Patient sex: M
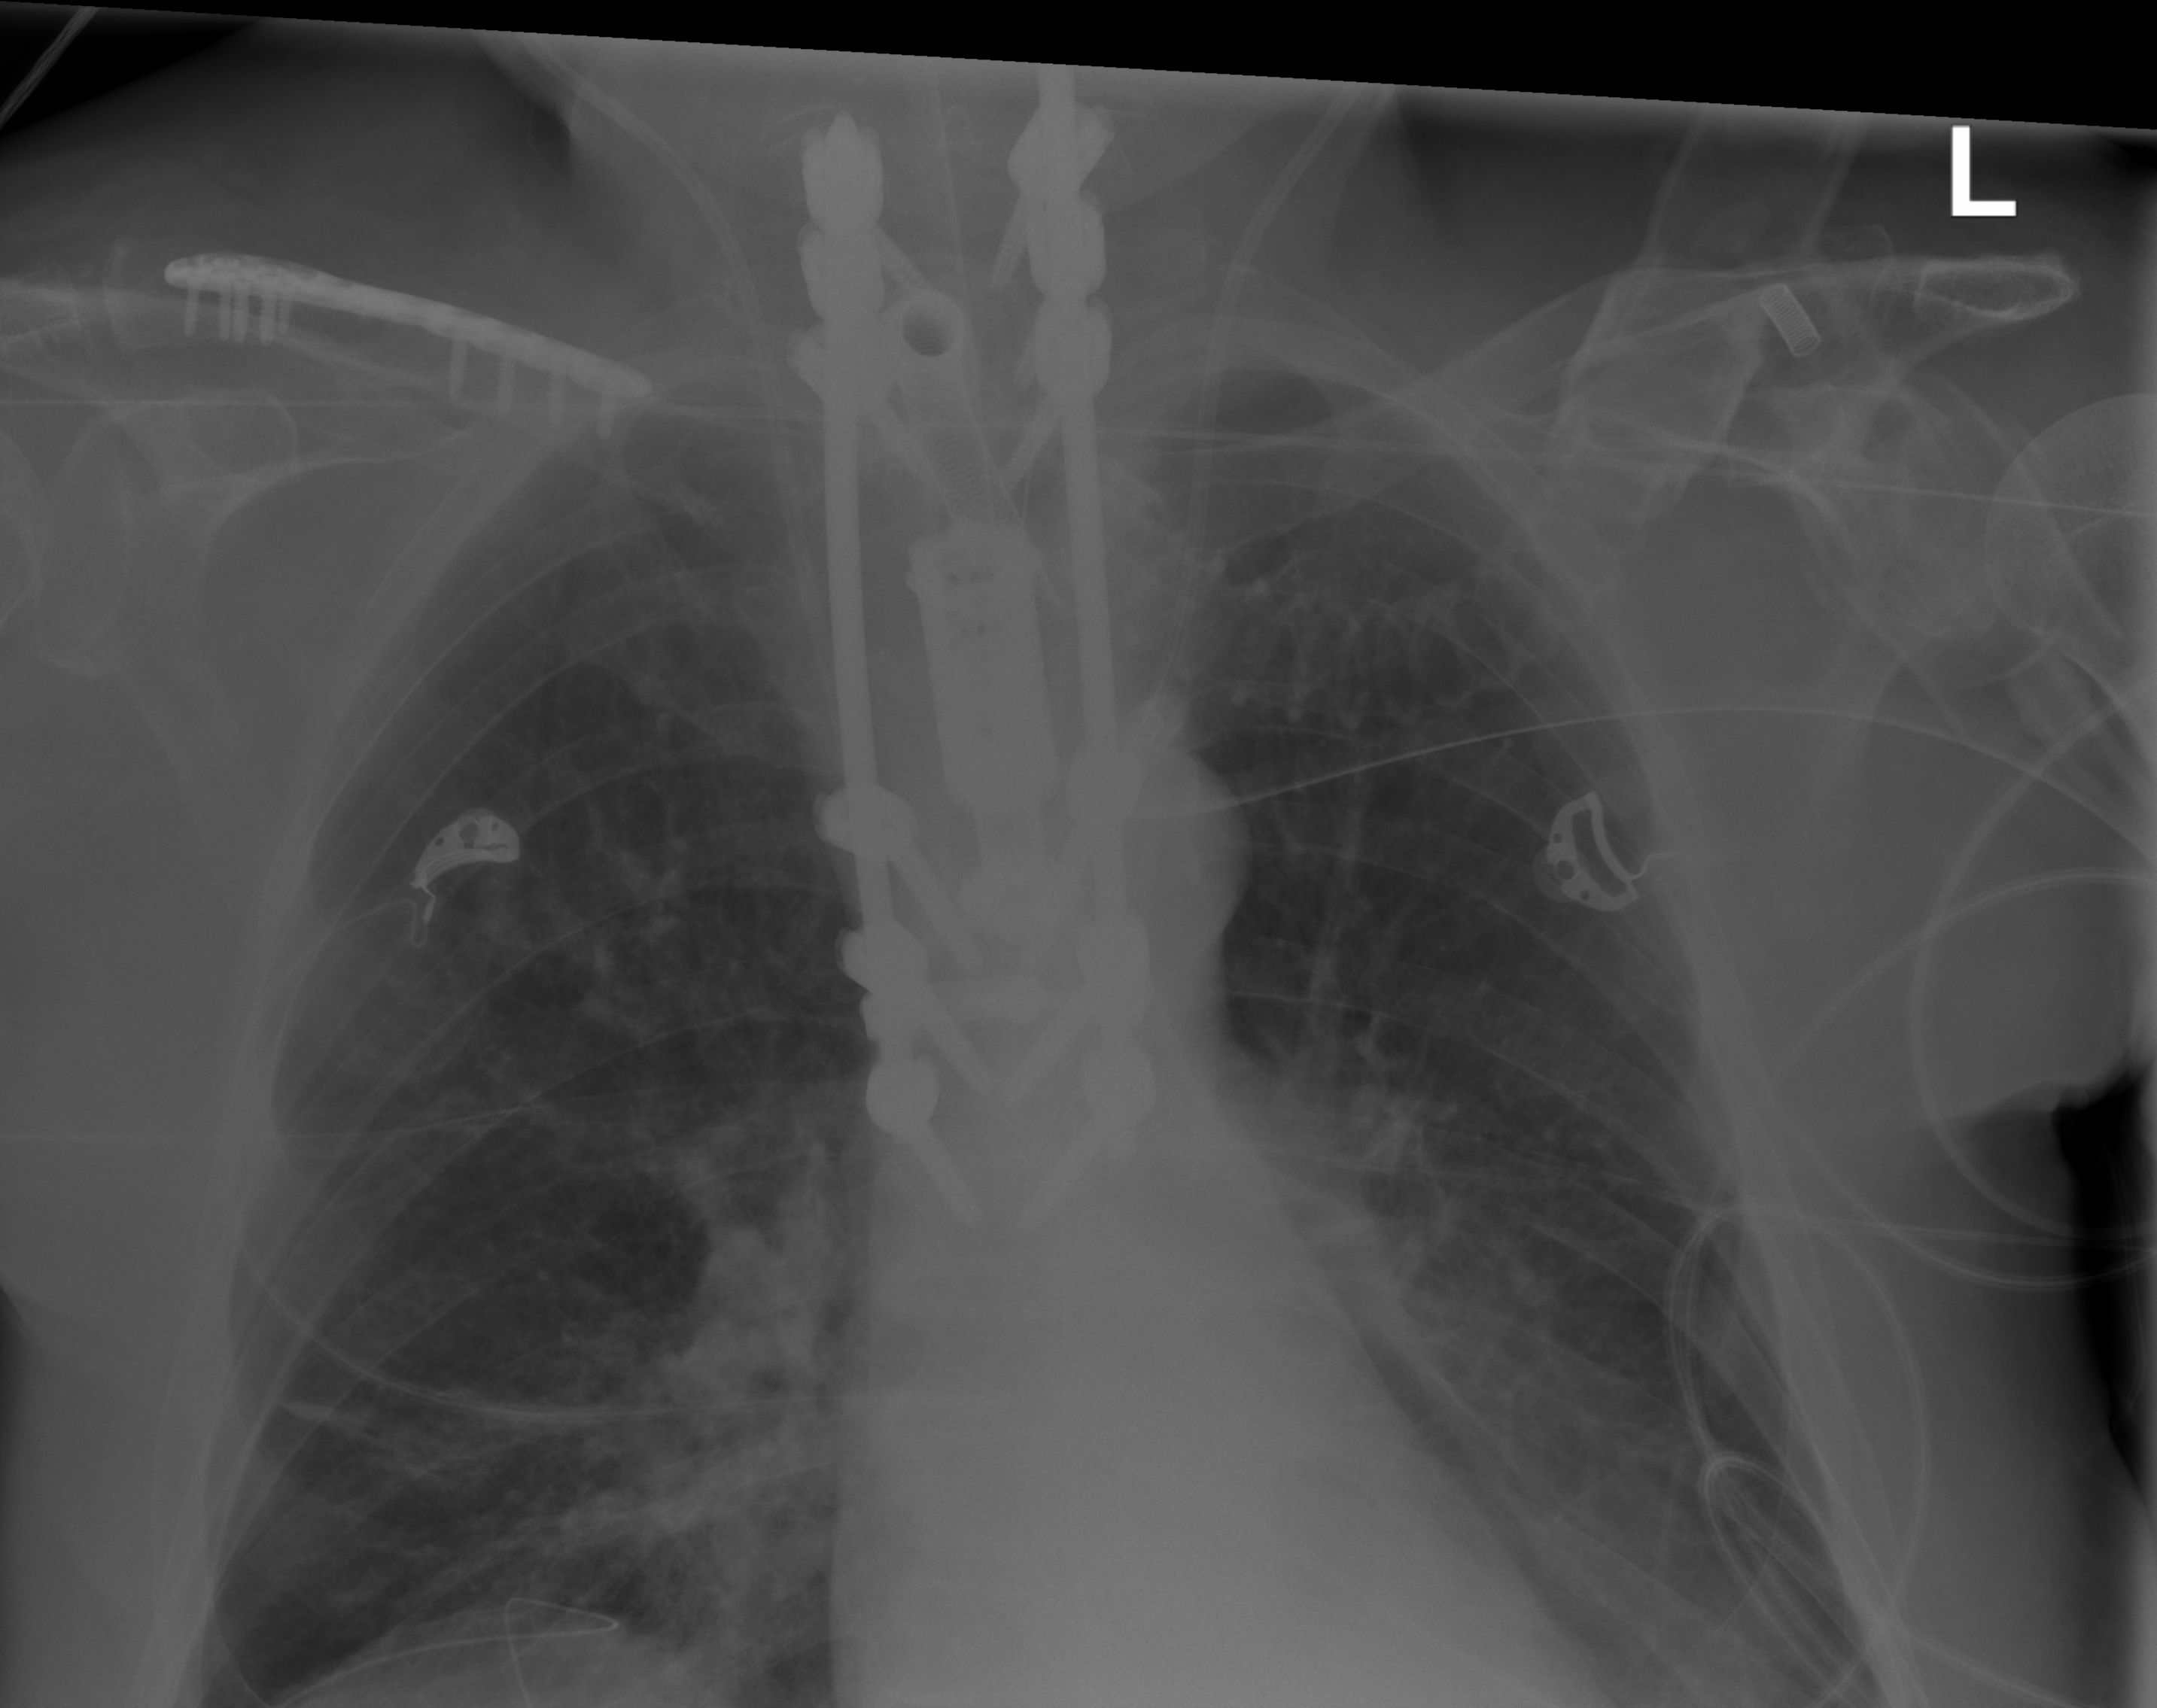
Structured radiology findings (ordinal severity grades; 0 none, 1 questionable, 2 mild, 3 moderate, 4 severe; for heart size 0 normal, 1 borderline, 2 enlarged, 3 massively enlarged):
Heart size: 0
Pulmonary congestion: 0
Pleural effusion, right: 0
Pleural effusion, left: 0
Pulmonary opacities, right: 2
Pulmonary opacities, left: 0
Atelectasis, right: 2
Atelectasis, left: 0